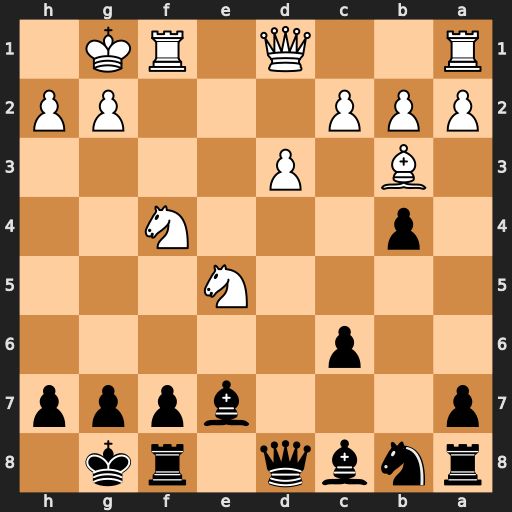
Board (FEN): rnbq1rk1/p3bppp/2p5/4N3/1p3N2/1B1P4/PPP3PP/R2Q1RK1
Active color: b
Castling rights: -
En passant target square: -
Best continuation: Qd4+ Kh1 Qxe5